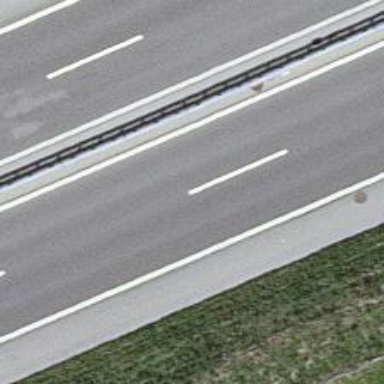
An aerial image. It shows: View of motorway.